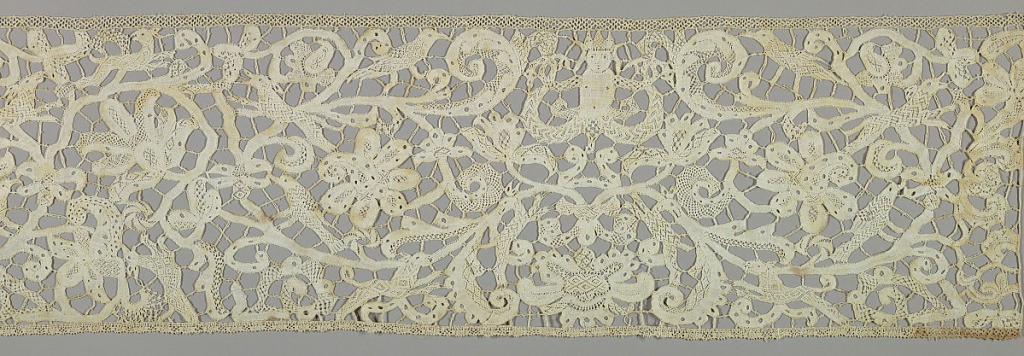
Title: Border
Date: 18th century
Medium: linen Technique: bobbin lace, discontinuous tape
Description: Border with a design of a symmetrical curving floral vine sheltering animals and birds. A siren is on the vertical center line.